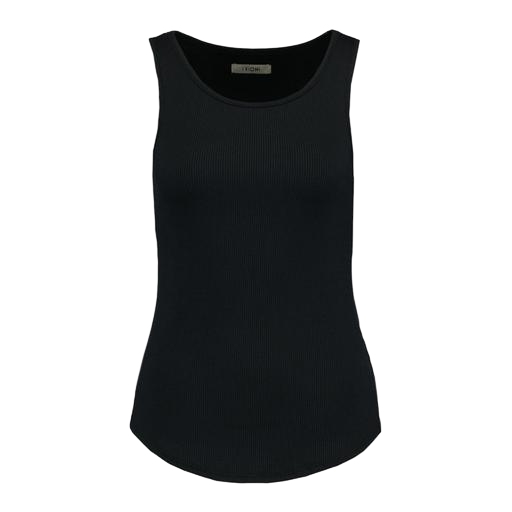
black ribbed tank top, black rib vest, black fitted tank top, white background